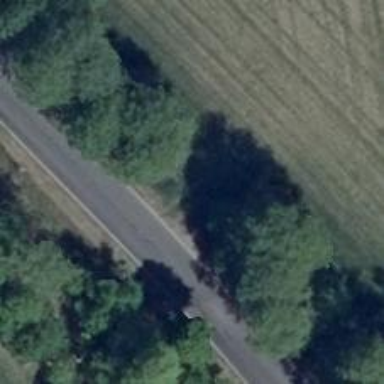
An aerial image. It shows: Row of broadleaved trees.